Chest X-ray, PA view. Patient: 45 years old, sex F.
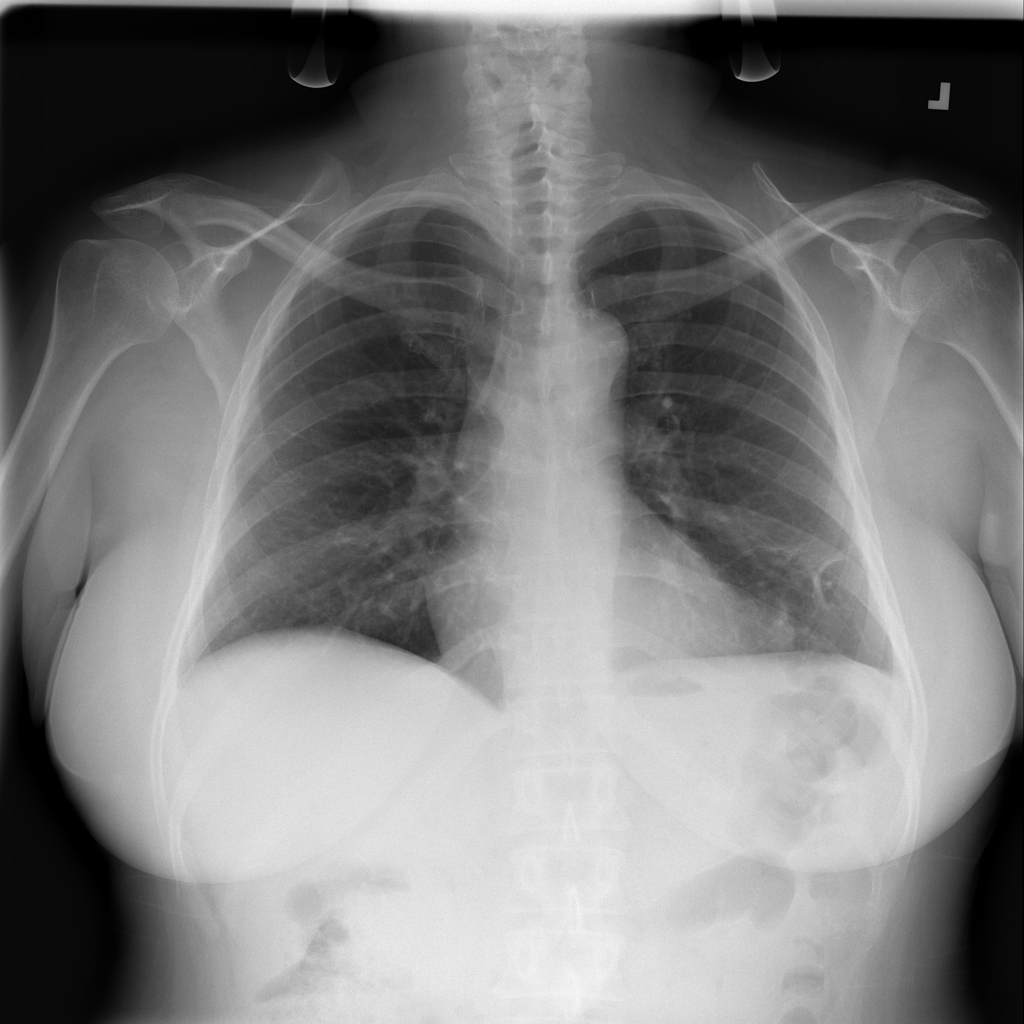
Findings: No Finding